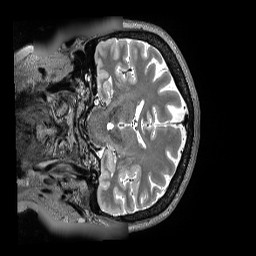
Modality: T2w
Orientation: coronal
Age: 62
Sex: male